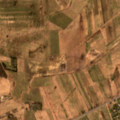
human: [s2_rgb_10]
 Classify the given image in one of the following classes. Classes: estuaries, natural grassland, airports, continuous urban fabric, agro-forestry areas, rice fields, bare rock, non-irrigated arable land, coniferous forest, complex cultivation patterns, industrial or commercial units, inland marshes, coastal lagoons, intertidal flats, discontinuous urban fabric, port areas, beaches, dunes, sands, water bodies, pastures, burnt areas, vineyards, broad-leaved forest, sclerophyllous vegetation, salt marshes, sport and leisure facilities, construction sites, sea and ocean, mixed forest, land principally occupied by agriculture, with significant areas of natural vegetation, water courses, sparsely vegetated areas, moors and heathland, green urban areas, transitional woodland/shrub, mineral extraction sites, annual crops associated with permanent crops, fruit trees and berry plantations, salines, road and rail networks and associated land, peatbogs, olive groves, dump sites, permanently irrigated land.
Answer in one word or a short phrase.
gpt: discontinuous urban fabric, non-irrigated arable land, complex cultivation patterns